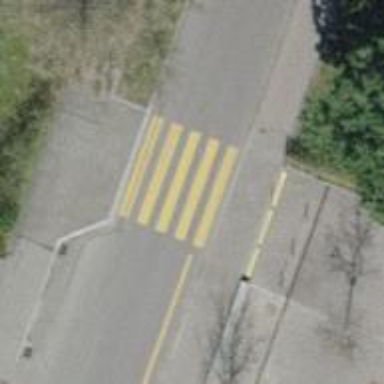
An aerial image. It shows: Asphalt footway with marked crossing.